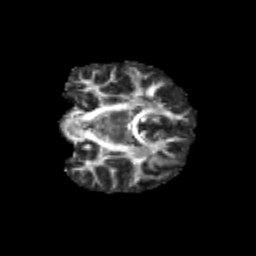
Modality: FA
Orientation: coronal
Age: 11
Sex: female
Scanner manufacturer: siemens
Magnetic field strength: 3 T
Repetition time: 3.8 s
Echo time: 0.07 s